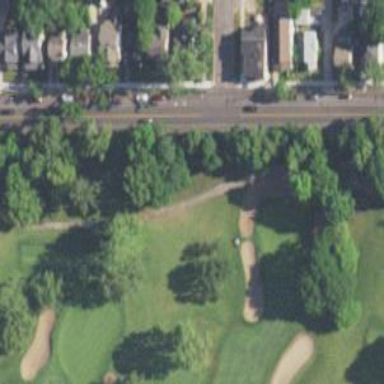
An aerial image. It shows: Path for both road and golf.